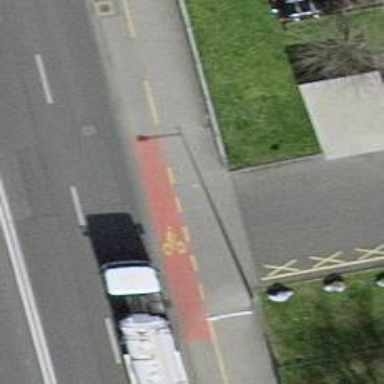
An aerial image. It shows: Asphalt sidewalk and cycleway. The sidewalk and cycleway both have asphalt surface.